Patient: sex F, age 19
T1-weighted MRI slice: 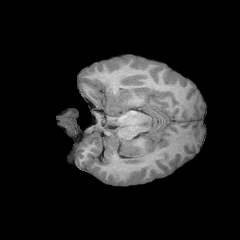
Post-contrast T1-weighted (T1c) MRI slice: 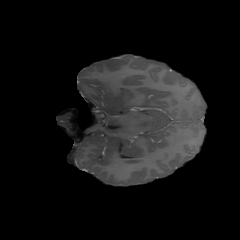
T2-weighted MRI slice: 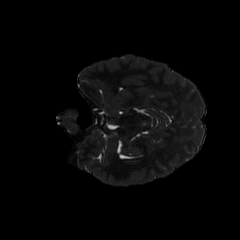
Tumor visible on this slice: no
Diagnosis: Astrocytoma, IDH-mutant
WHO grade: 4